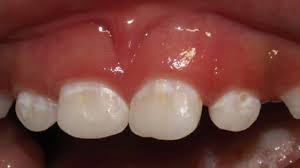
Condition: Caries